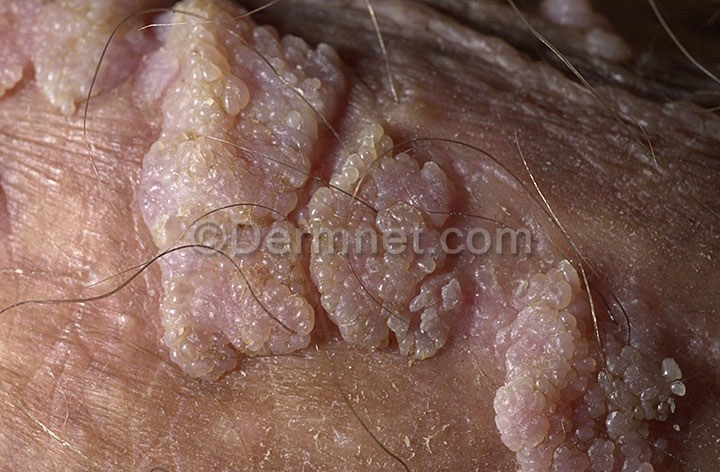
Disease: Herpes HPV and other STDs Photos